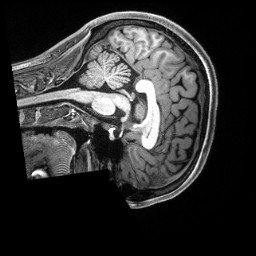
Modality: T1w
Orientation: sagittal
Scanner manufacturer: siemens
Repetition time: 2.5 s
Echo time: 0.00231 s